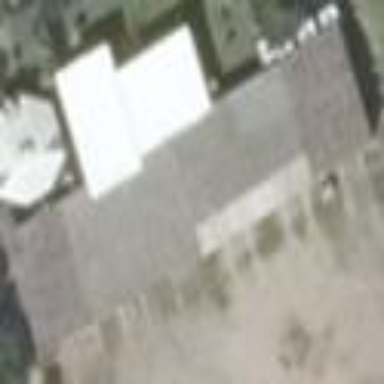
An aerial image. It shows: Group of garages.